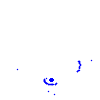
Particle: kaon